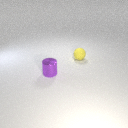
small purple metal cylinder to the left of small yellow rubber sphere